Question: I'm new in Web programming, i am trying to create a form in which it is possible to aggregate many IP addresses and ports, When i click summit with only one IP and port it works and my model is updated, but when i try to add more than one it does not work. I realized that index isn't updating, but i dont know how fix it
enter image description here:

#Views
'''
from django.shortcuts import render, redirect
from django.http import HttpResponse
from django.forms import modelformset_factory
from BrainCH.forms import formulario_crear_serv,formulario_members
from django.contrib import messages
from django.db import transaction,IntegrityError
from F5APP.models import CrearServicio,members
def Home(request):
diccionario_home = {}
return render(request,"home.html",diccionario_home)
#return HttpResponse("Home")
def NuevoServicio(request):
diccionario_crearservicio={}
Membersformset=modelformset_factory(members, form=formulario_members)
form =formulario_crear_serv(request.POST or None)
formset=Membersformset(request.POST or None, queryset=members.objects.none(), prefix="members")
if request.method== "POST":
if form.is_valid() and formset.is_valid():
try:
with transaction.atomic():
crearServicio = form.save(commit=False)
crearServicio.save()
for member in formset:
data=member.save(commit=False)
data.crearServicio = crearServicio
data.save()
#print("paso 7")
except IntegrityError:
print("Error")
return redirect("list")
diccionario_crearservicio["formset"] = formset
diccionario_crearservicio["form"] = form
return render(request,"CrearServicio.html",diccionario_crearservicio)
def list(request):
datas= CrearServicio.objects.all()
return render(request,"list.html",{"datas":datas})
'''
#MOdels
'''
from django.db import models
class persistencias(models.Model):
tipo=models.CharField(max_length=15)
def __str__(self):
return(self.tipo)
class serviciosite(models.Model): #act-act o act-bkp
tipo=models.CharField(max_length=15)
def __str__(self):
return(self.tipo)
class areas(models.Model):
tipo=models.CharField(max_length=30)
def __str__(self):
return(self.tipo)
class ambientes(models.Model):
tipo=models.CharField(max_length=15)
def __str__(self):
return(self.tipo)
class estadositecdlv(models.Model):
tipo=models.CharField(max_length=10)
def __str__(self):
return(self.tipo)
class estadositelgvl(models.Model):
tipo=models.CharField(max_length=10)
def __str__(self):
return(self.tipo)
class algoritmo_local(models.Model):
tipo=models.CharField(max_length=20)
def __str__(self):
return(self.tipo)
class CrearServicio(models.Model): #capacidad de ser una tabla y hacer CRUD
cliente=models.CharField(max_length=30)
correo=models.EmailField()
ambiente=models.ForeignKey(ambientes,on_delete=models.CASCADE)
area=models.ForeignKey(areas,on_delete=models.CASCADE)
nombre_servicio=models.CharField(max_length=30)
ip_servicio=models.GenericIPAddressField()
pto_servicio=models.CharField(max_length=5)
persistencia=models.ForeignKey(persistencias,on_delete=models.CASCADE)
modalidad=models.ForeignKey(serviciosite,on_delete=models.CASCADE)
algoritmo_balanceo=models.ForeignKey(algoritmo_local,on_delete=models.CASCADE)
def __str__(self):
return(self.nombre_servicio)
class members(models.Model):
crearServicio=models.ForeignKey(CrearServicio,on_delete=models.CASCADE)
nodo=models.GenericIPAddressField()
port=models.CharField(max_length=5)
def __str__(self):
return(self.crearServicio)
'''
#Form
'''
from django import forms
from django.forms import ModelForm
from F5APP.models import CrearServicio, members
class formulario_crear_serv(ModelForm):
class Meta:
model=CrearServicio
fields= ["cliente",
"correo",
"ambiente",
"area",
"nombre_servicio",
"ip_servicio",
"pto_servicio",
"persistencia",
"modalidad",
"algoritmo_balanceo",]
class formulario_members(ModelForm):
class Meta:
model=members
fields= ["nodo",
"port",]
widget = {
"nodo":forms.TextInput(attrs={"class":"F5APP-field"}),
"port":forms.TextInput(attrs={"class":"F5APP-field"}),
}
'''
#TEMPLATE (CrearServicio.html)
'''
{% extends 'base.html' %}
{% load static %}
{% block content %}
<h1 style="padding-left: 30px;" > Nuevo Servicio balanceado
<i class="fas fa-hand-spock"></i>
</h1>
<!-- Divider -->
<hr class="sidebar-divider my-0">
<form method="POST">
{% csrf_token %}
{{ form.as_p}}
<table class="table form-table table-bordered table-sm">
<thead class="text-center">
<tr>
<th>nodo</th>
<th>port</th>
<th></th>
</tr>
</thead>
<tbody>
{% for form_data in formset %}
<tr class="item">
<td>
{{ form_data.nodo }}
</td>
<td>
{{ form_data.port }}
</td>
<td>
<button type="button" class="btn btn-danger btn-sm remove-form-row"
id="{{ formset.prefix }}">
Delete
</button>
</td>
</tr>
{% endfor %}
<tr>
<td colspan="9"
style="border-left: none!important; border-right: none !important; border-bottom: none!important;">
<button type="button" class="btn btn-sm btn-success add-form-row"
id="{{ formset.prefix }}">
Add
</button>
</td>
</tr>
</tbody>
</table>
{{ formset.management_form }}
<button type="submit">Submit</button>
</form>
{% endblock %}
{% block extra_script %}
<script type="text/javascript" src="{% static 'Newjs/formset.js' %}"></script>
{% endblock %}
'''
#TEMPLATE (CrearServicio.html)
'''
{% extends 'base.html' %}
{% load static %}
{% block content %}
<table>
<thead>
<th>
Servicio balanceado solicitado
</th>
<th>clienter</th>
<th>correo</th>
<th>ambiente</th>
<th>area</th>
<th>nombre_servicio</th>
<th>ip_servicio</th>
<th>pto_servicio</th>
<th>persistencia</th>
<th>modalidad</th>
<th>algoritmo_balanceo</th>
</thead>
<tbody>
{% for data in datas %}
<tr>
<td>{{ data.cliente}}</td>
<td>{{ data.correo }}</td>
<td> {{ data.ambiente }}</td>
<td> {{ data.area }}</td>
<td> {{ data.nombre_servicio }}</td>
<td> {{ data.ip_servicio }}</td>
<td> {{ data.pto_servicio }}</td>
<td> {{ data.persistencia }}</td>
<td> {{ data.modalidad }}</td>
<td> {{ data.algoritmo_balanceo }}</td>
</tr>
{% endfor %}
</tbody>
</table>
{% endblock %}
'''
#JS Formset.js
'''
function updateElementIndex(el, prefix, ndx) {
var id_regex = new RegExp('(' + prefix + '-\d+-)');
var replacement = prefix + '-' + ndx + '-';
if ($(el).attr("for")) $(el).attr("for", $(el).attr("for").replace(id_regex,
replacement));
if (el.id) el.id = el.id.replace(id_regex, replacement);
if (el.name) el.name = el.name.replace(id_regex, replacement);
}
function addForm(btn, prefix) {
var formCount = parseInt($('#id_' + prefix + '-TOTAL_FORMS').val());
if (formCount < 1000) {
// Clone a form (without event handlers) from the first form
var row = $(".item:last").clone(false).get(0);
// Insert it after the last form
$(row).removeAttr('id').hide().insertAfter(".item:last").slideDown(300);
// Remove the bits we don't want in the new row/form
// e.g. error messages
$(".errorlist", row).remove();
$(row).children().removeClass("error");
// Relabel or rename all the relevant bits
$(row).find('.formset-field').each(function () {
updateElementIndex(this, prefix, formCount);
$(this).val('');
$(this).removeAttr('value');
$(this).prop('checked', false);
});
// Add an event handler for the delete item/form link
$(row).find(".delete").click(function () {
return deleteForm(this, prefix);
});
// Update the total form count
$("#id_" + prefix + "-TOTAL_FORMS").val(formCount + 1);
} // End if
return false;
}
function deleteForm(btn, prefix) {
var formCount = parseInt($('#id_' + prefix + '-TOTAL_FORMS').val());
if (formCount > 1) {
// Delete the item/form
var goto_id = $(btn).find('input').val();
if( goto_id ){
$.ajax({
url: "/" + window.location.pathname.split("/")[1] + "/formset-data-delete/"+ goto_id +"/?next="+ window.location.pathname,
error: function () {
console.log("error");
},
success: function (data) {
$(btn).parents('.item').remove();
},
type: 'GET'
});
}else{
$(btn).parents('.item').remove();
}
var forms = $('.item'); // Get all the forms
// Update the total number of forms (1 less than before)
$('#id_' + prefix + '-TOTAL_FORMS').val(forms.length);
var i = 0;
// Go through the forms and set their indices, names and IDs
for (formCount = forms.length; i < formCount; i++) {
$(forms.get(i)).find('.formset-field').each(function () {
updateElementIndex(this, prefix, i);
});
}
} // End if
return false;
}
$("body").on('click', '.remove-form-row',function () {
deleteForm($(this), String($('.add-form-row').attr('id')));
});
$("body").on('click', '.add-form-row',function () {
return addForm($(this), String($(this).attr('id')));
});
'''
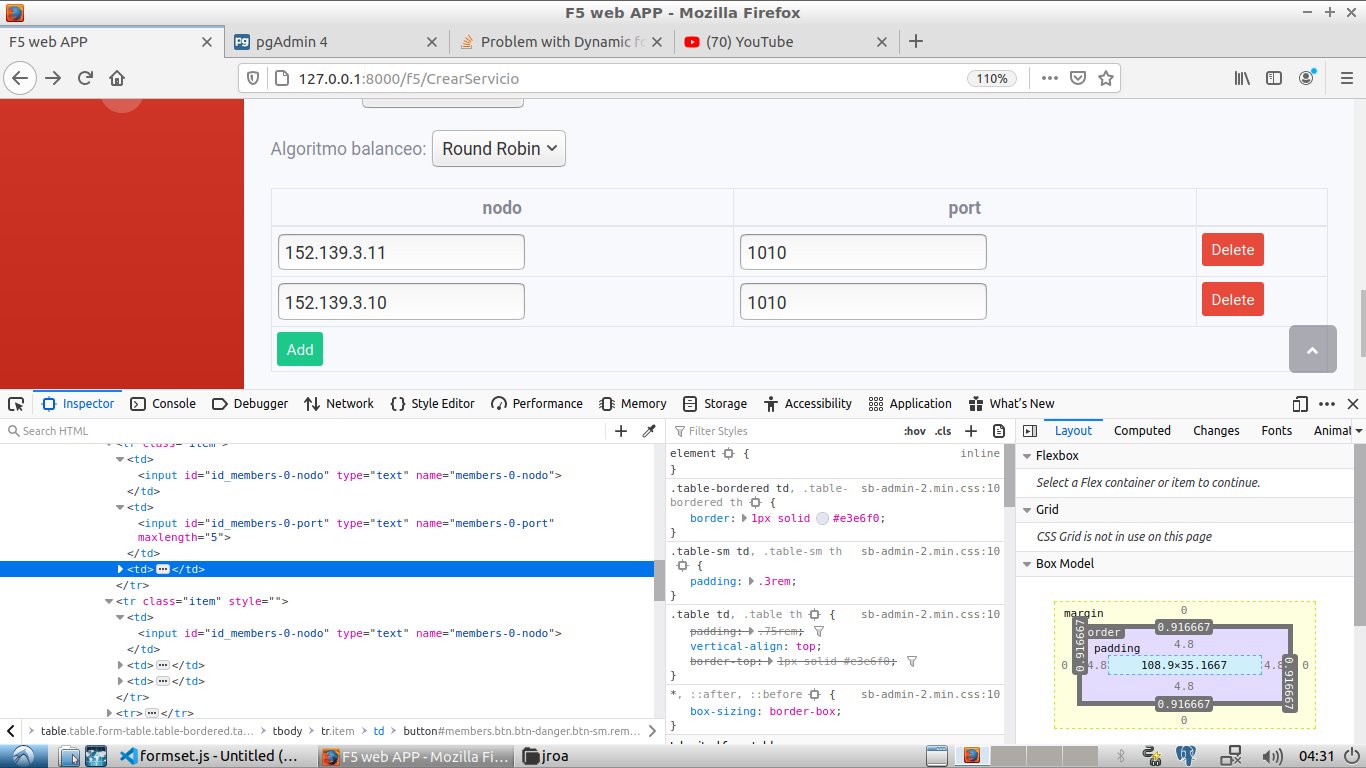
Answer: In Forms, It is "widgets" instead of "widget" that is why "class":"formset-field" was not taking effect.